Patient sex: M
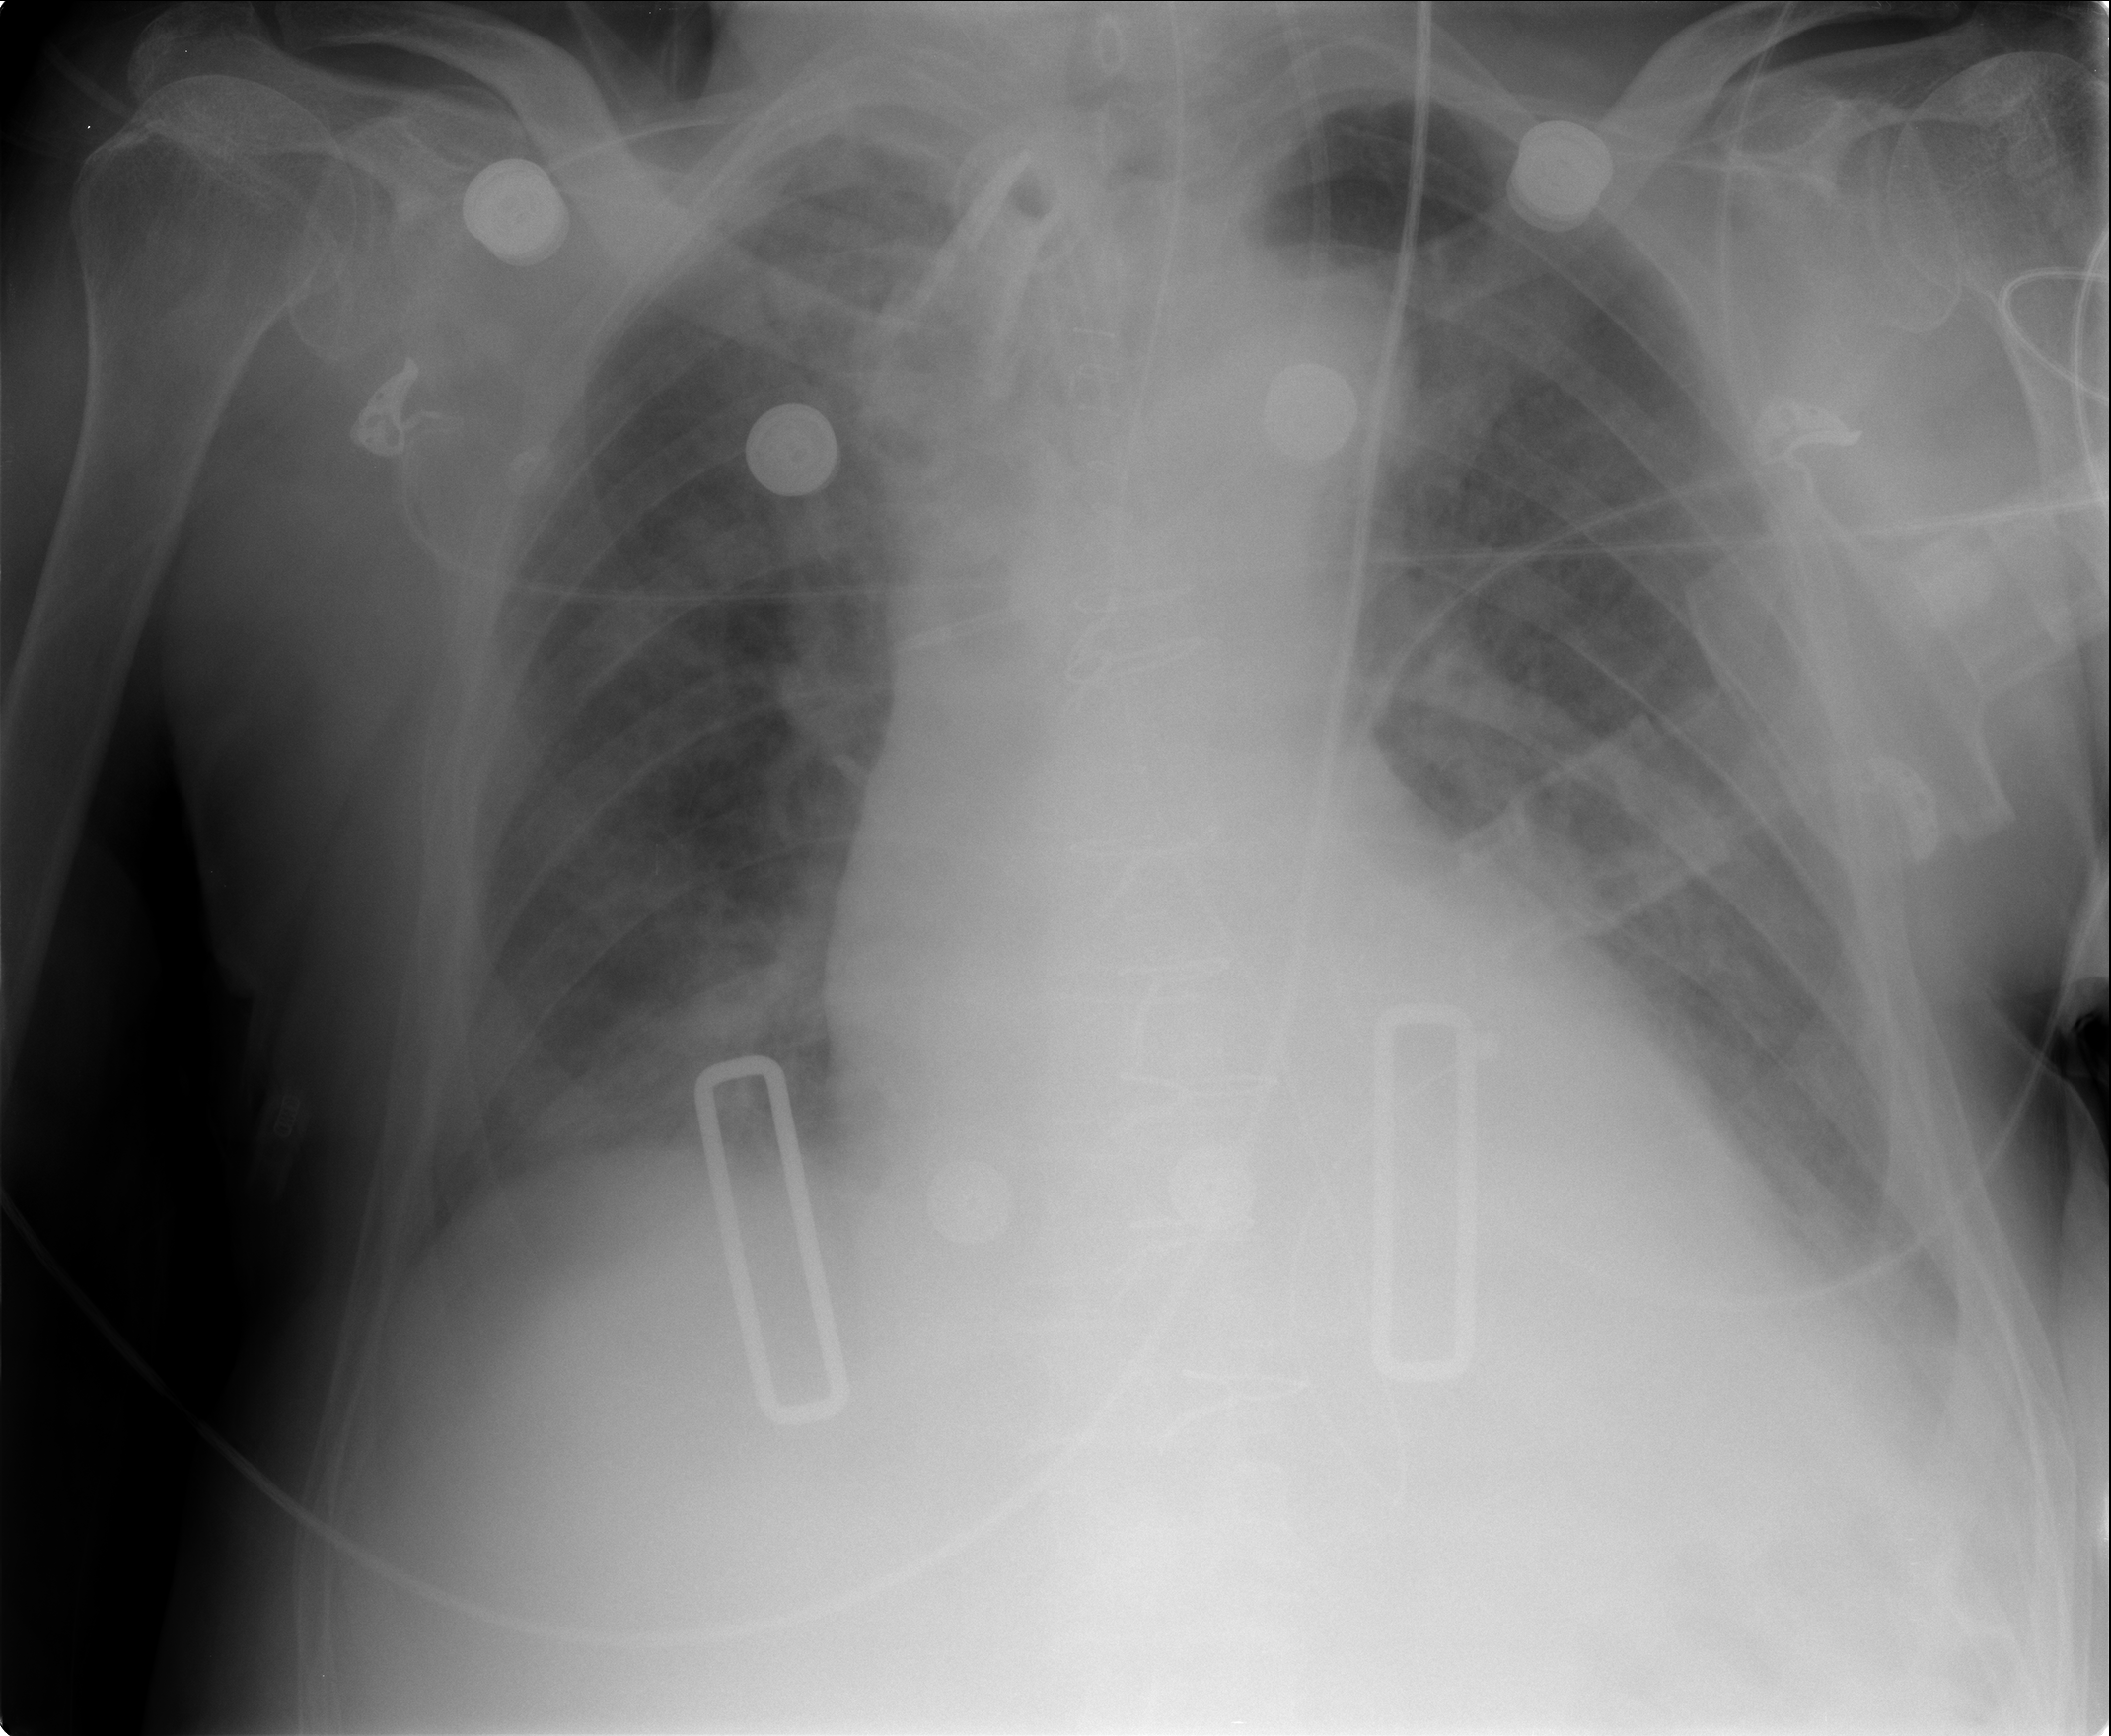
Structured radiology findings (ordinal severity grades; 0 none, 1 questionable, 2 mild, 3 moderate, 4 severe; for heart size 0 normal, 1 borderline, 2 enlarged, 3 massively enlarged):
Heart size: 2
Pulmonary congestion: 2
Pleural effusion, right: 1
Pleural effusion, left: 2
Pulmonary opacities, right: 2
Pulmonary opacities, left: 0
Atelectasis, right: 2
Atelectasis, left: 2